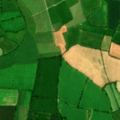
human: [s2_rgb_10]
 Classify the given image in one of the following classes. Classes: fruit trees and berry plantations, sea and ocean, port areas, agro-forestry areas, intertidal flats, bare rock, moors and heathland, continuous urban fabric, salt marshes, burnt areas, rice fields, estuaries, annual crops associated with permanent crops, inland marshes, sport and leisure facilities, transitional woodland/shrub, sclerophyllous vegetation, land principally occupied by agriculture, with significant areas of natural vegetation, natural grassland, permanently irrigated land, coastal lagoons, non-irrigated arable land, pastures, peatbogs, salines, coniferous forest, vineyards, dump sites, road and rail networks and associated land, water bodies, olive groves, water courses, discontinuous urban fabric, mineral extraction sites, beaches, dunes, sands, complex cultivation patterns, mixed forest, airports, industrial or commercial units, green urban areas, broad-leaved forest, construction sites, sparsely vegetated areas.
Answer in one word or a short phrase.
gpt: non-irrigated arable land, pastures, complex cultivation patterns, coniferous forest